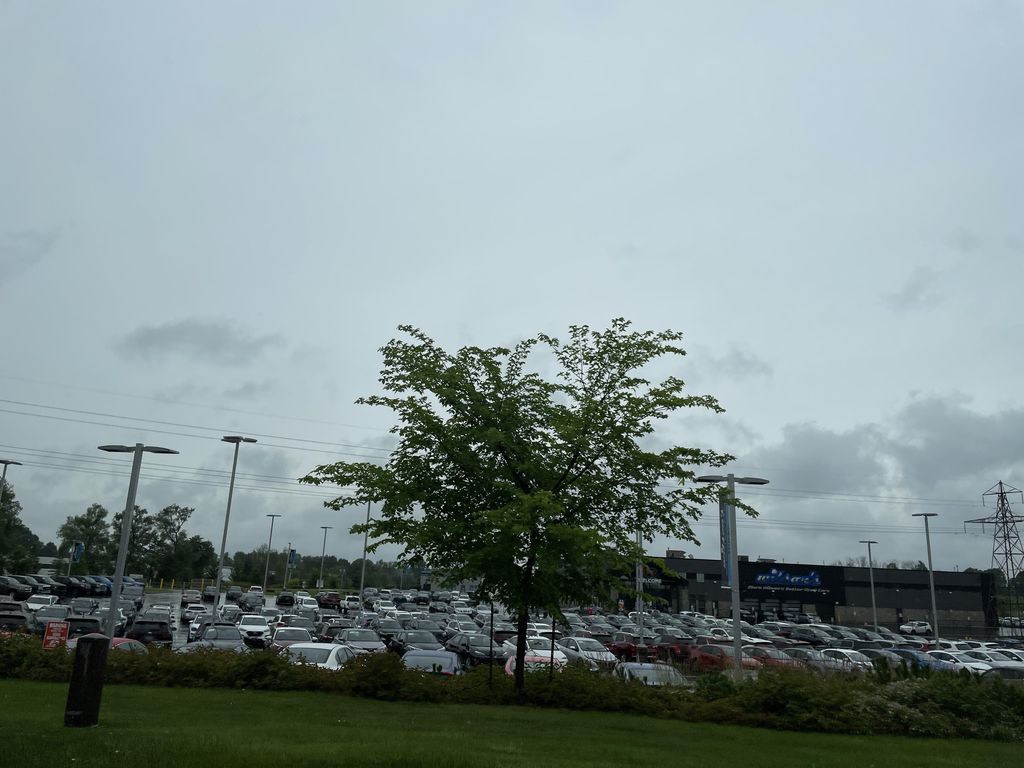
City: kitchener-waterloo